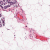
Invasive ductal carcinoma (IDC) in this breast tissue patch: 0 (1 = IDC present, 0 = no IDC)